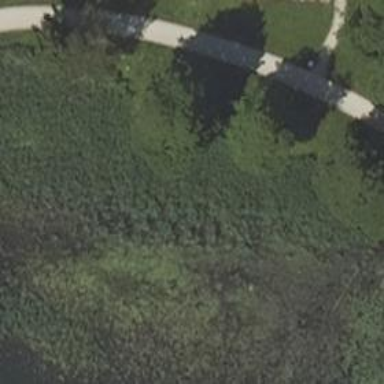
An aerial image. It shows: Reedbed wetland area.